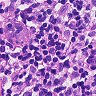
Metastatic tissue present: no